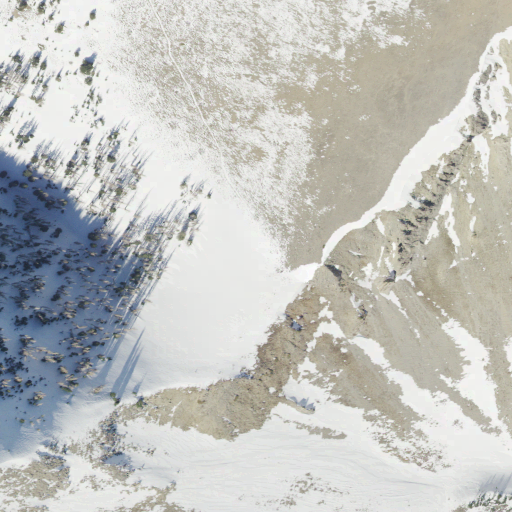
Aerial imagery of gap in Utah named Wolf Pass containing shrub, deciduous forest, evergreen forest, and grassland